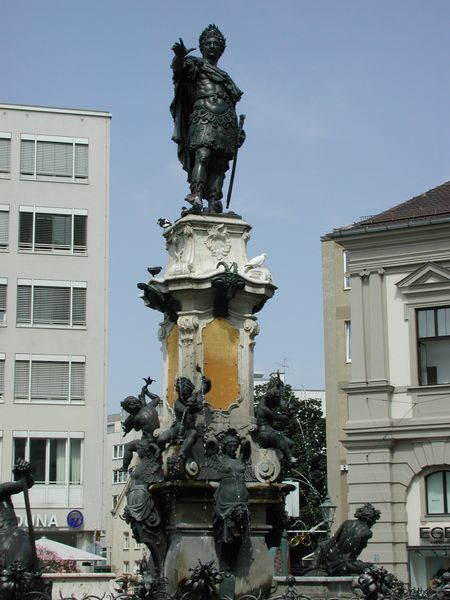
Titel: Augustusbrunnen
Künstler: Hubert Gerhard
Standort: Augsburg, Maximilianstraße (EU - D - B)
Schlagwörter: mann, wasser, stadt, schwarz, weiss, figur, brunnen, bassin, skulptur, springbrunnen, statue, brüste, modern, platz, figuren, kaiser, bronze, becken, schwert, säbel, herrscher, lorbeerkranz, römer, sandstein, feldherr, putten, allegorien, figru, augustus, caesar, augsburg, widder, kartuschen, widderkopf, loorberkranz